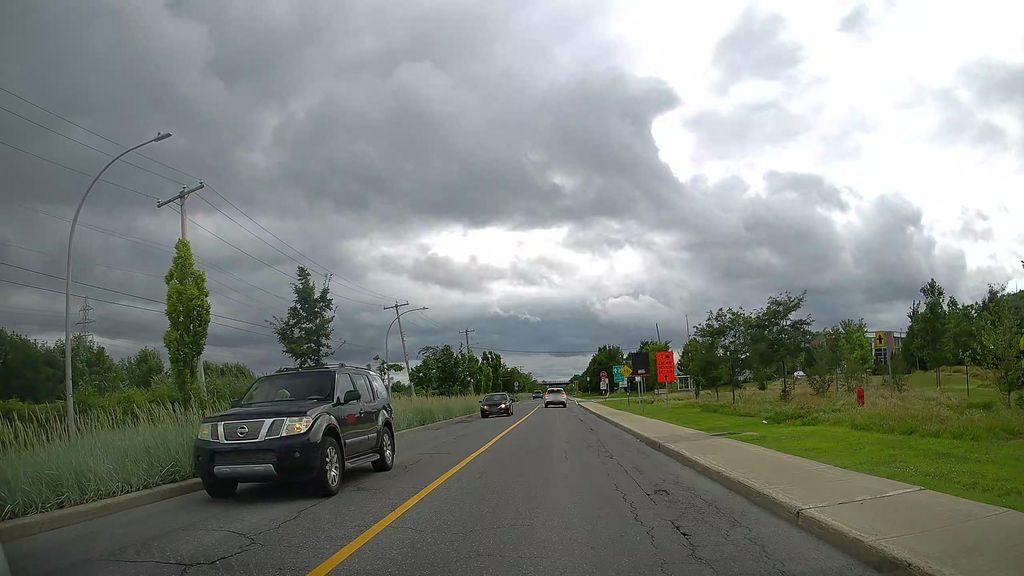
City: montreal